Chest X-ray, AP view. Patient: 48 years old, sex F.
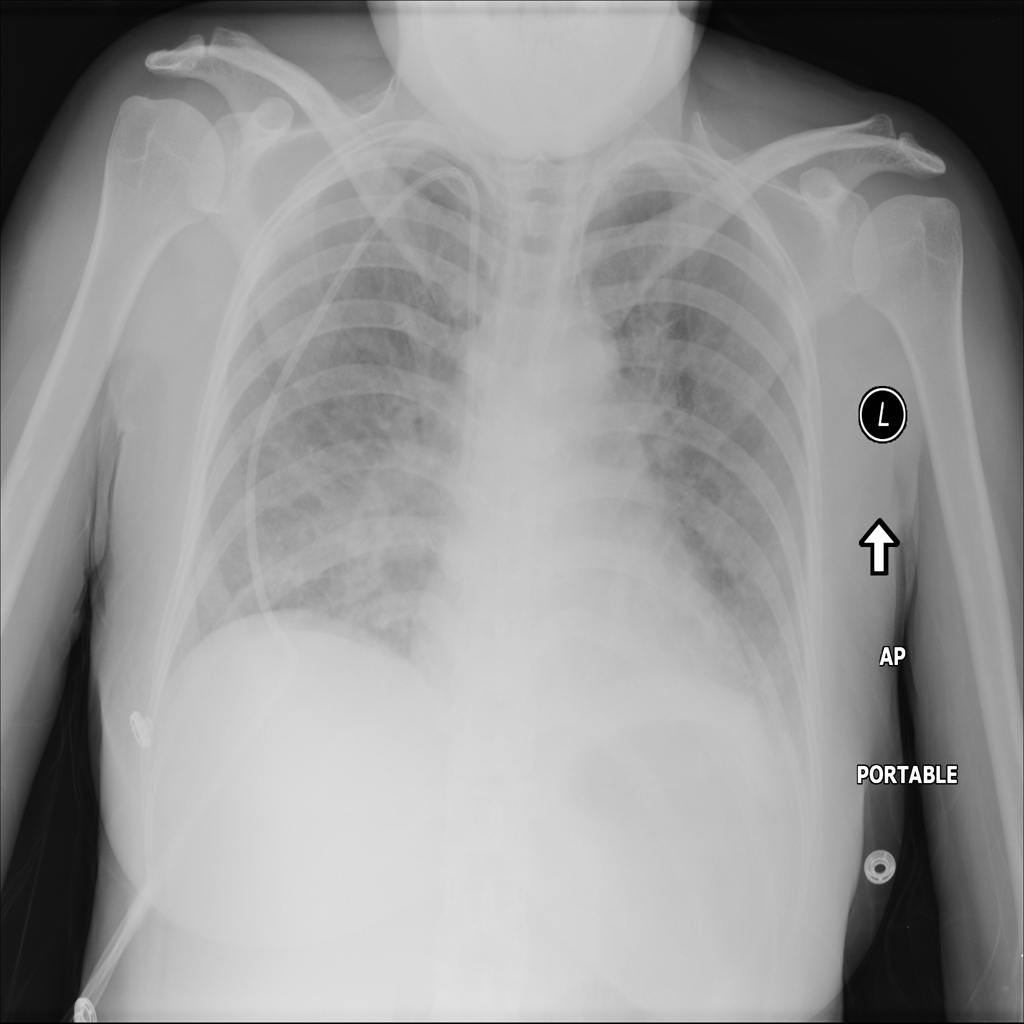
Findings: Edema, Infiltration